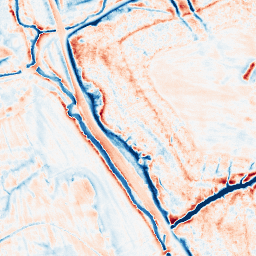
Category: edge_preserving
Decomposition family: anisotropic_diffusion
Decomposition parameters: iterations: 50
kappa: 10
gamma: 0.15
Upsampling method: quartic
Upsampling parameters: scale: 4
Upsampling scale: 4